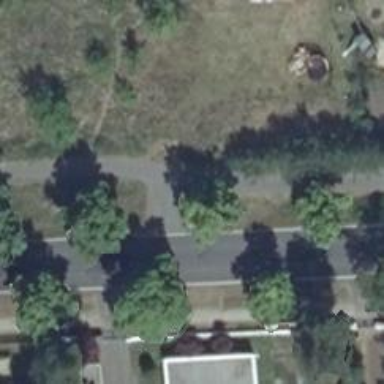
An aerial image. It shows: Path with asphalt surface and separate sidewalk.